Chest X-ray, PA view. Patient: 13 years old, sex F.
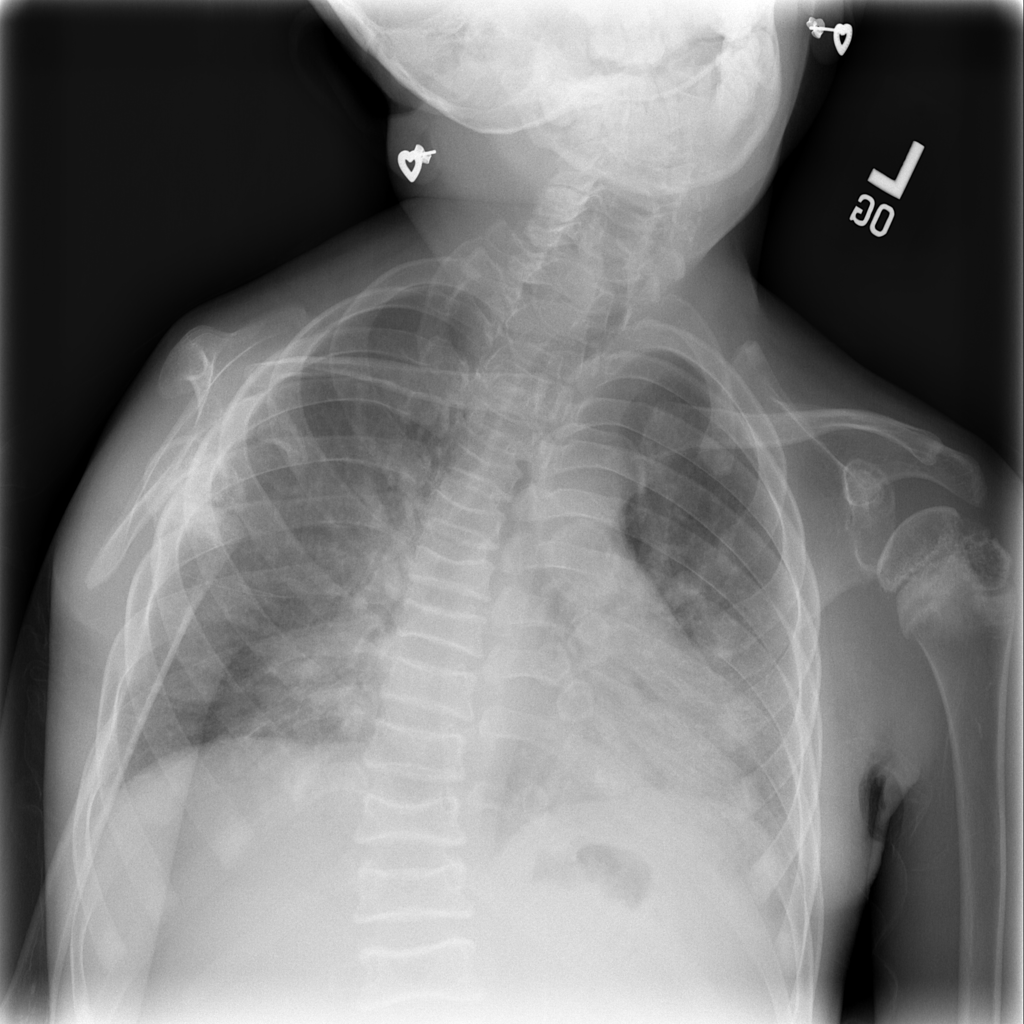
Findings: Pneumonia